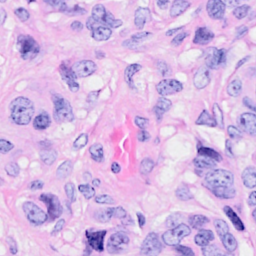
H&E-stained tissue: Breast